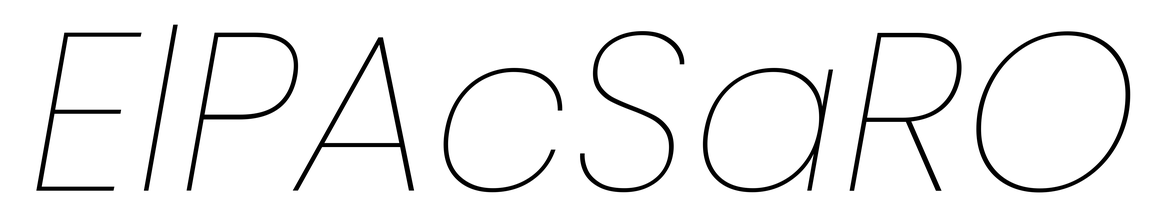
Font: Poppins-ThinItalic